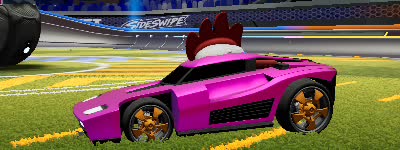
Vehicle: breakout